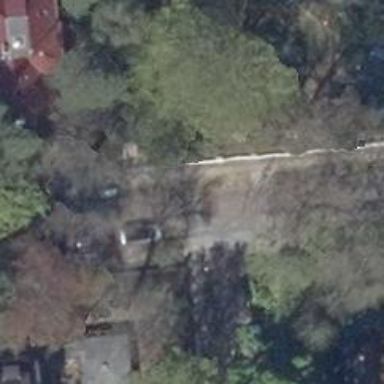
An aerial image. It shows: Residential road.